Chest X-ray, PA view. Patient: 35 years old, sex M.
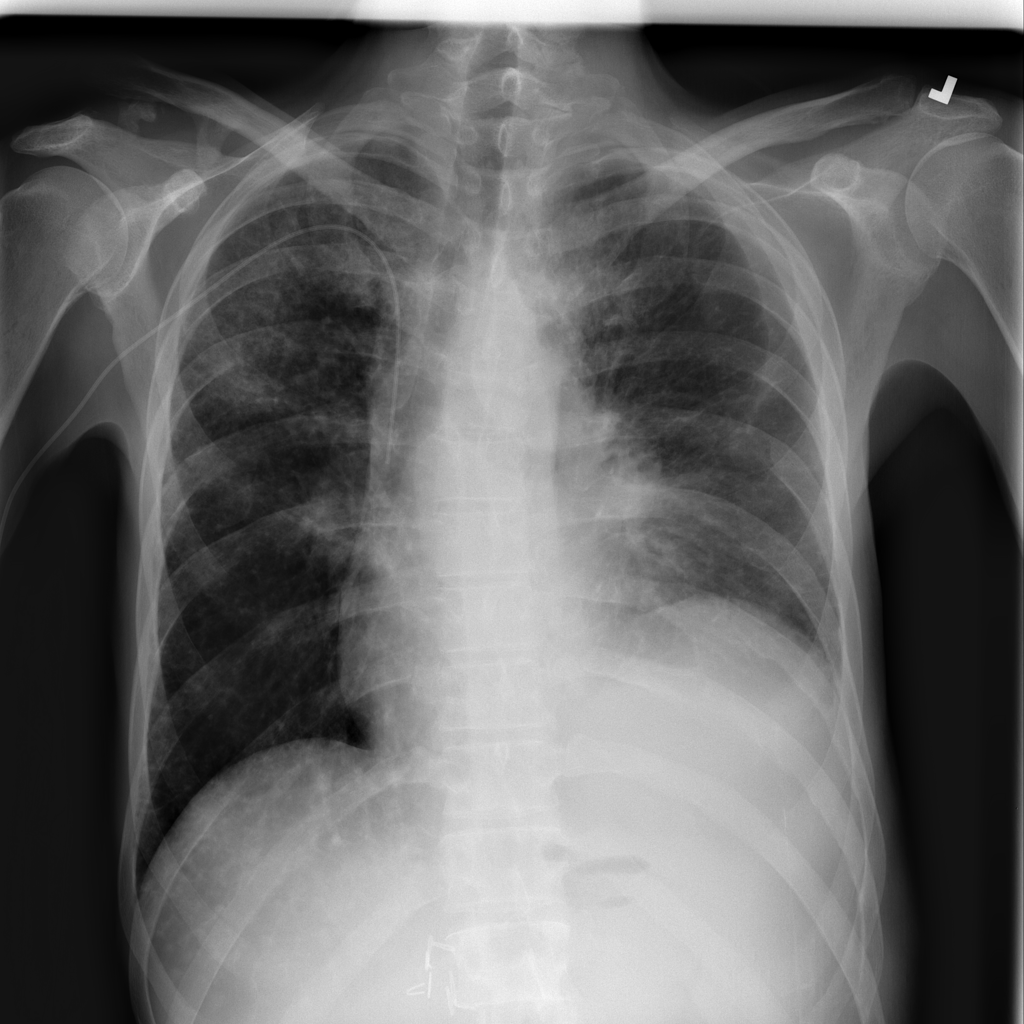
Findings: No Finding